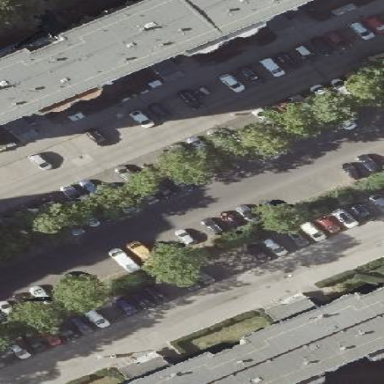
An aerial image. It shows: Parking available on the street side.